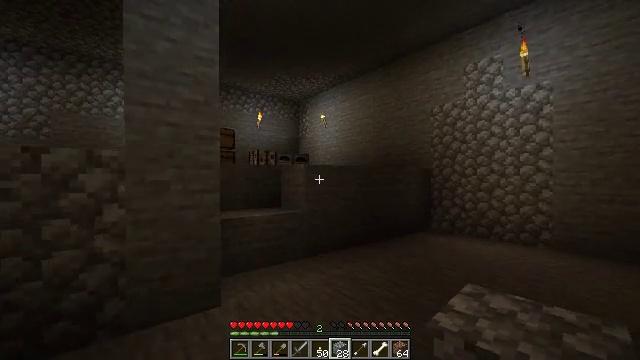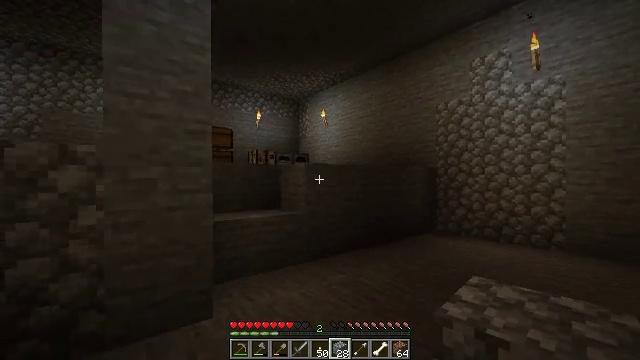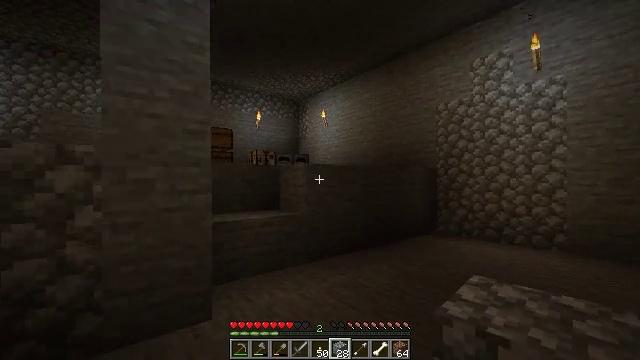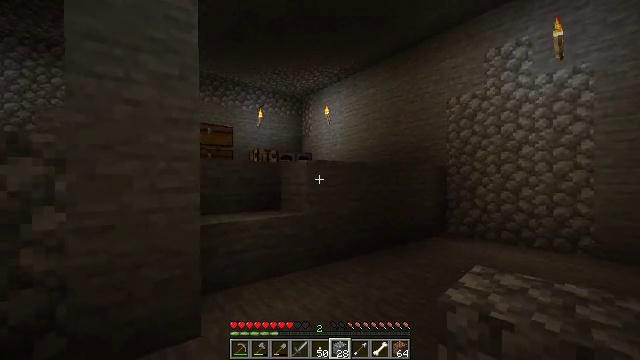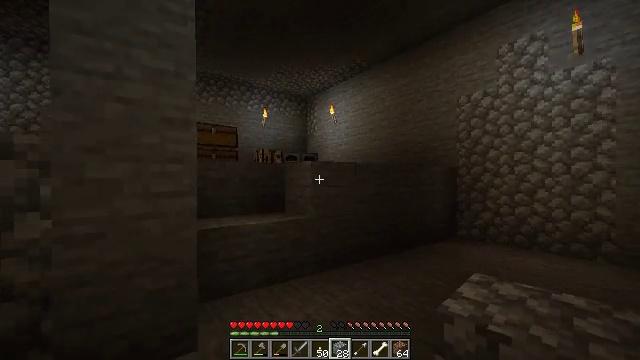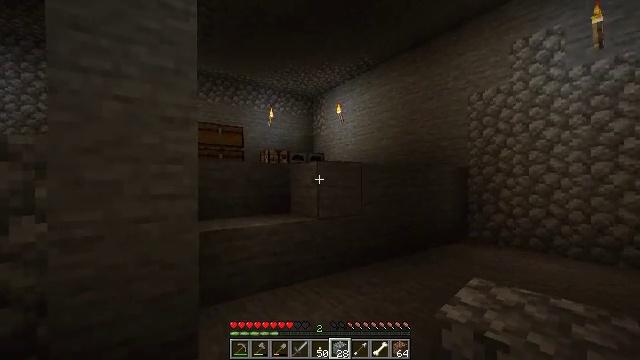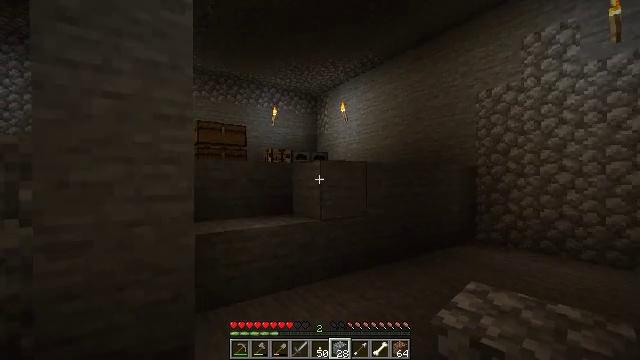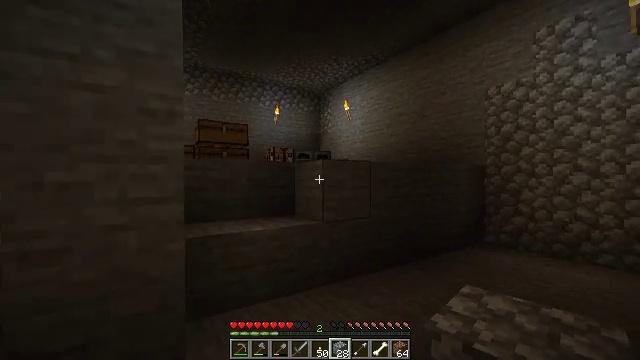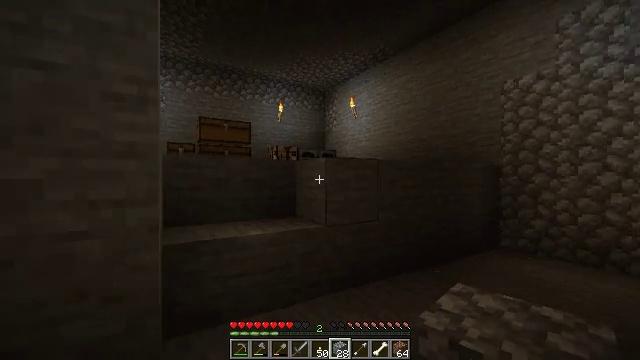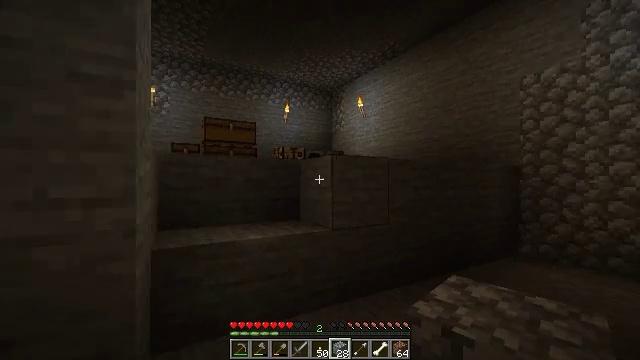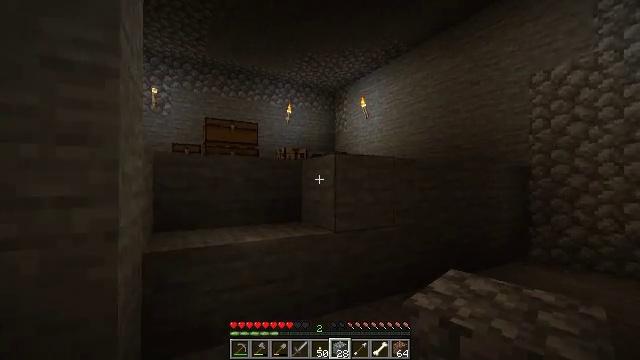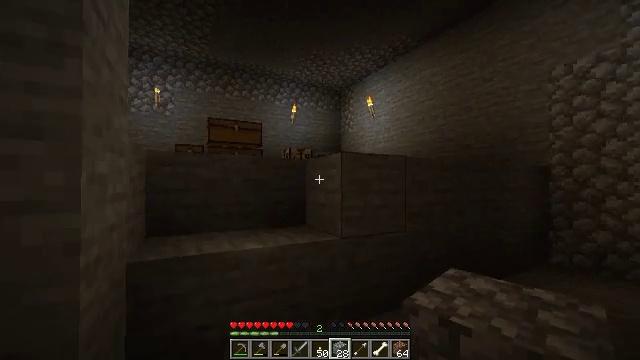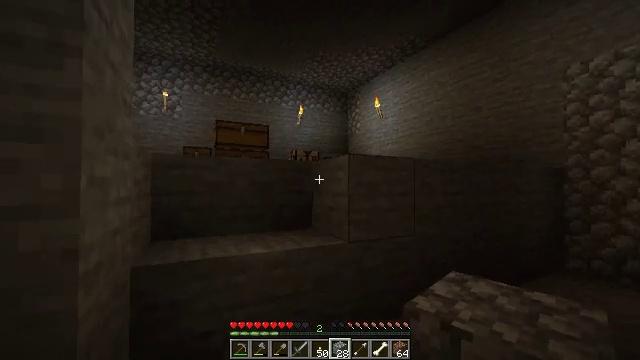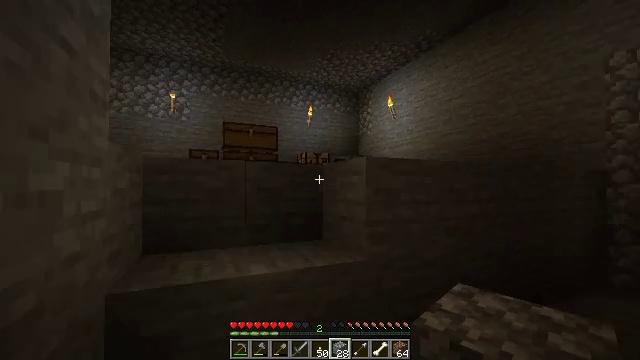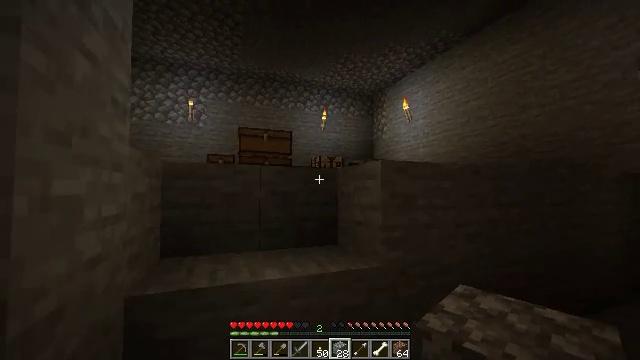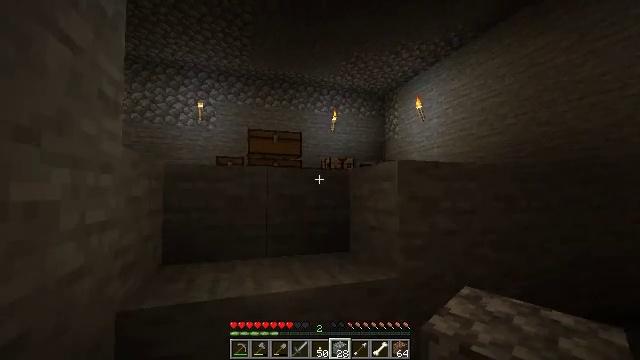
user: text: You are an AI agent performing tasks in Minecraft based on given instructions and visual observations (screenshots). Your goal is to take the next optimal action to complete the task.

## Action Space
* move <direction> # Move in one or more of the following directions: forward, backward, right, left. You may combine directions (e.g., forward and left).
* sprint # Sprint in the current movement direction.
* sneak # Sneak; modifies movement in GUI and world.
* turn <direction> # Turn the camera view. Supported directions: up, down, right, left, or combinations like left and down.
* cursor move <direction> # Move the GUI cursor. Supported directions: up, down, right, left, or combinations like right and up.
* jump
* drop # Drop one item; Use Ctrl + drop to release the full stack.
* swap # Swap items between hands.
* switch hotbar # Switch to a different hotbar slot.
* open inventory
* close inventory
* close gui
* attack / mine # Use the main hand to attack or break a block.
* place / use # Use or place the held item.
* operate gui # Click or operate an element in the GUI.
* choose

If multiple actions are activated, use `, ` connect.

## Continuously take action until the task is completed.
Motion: motion action
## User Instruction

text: Make granite stairs with granite at the crafting table.
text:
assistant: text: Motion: move forward
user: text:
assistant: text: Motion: move forward
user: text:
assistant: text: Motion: move forward
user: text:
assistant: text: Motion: move forward, turn left
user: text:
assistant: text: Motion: move forward, turn left
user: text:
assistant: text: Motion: move forward
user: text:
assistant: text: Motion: move forward
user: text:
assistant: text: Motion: move forward, turn left
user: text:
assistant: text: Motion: move forward, turn left
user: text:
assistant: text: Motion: move forward
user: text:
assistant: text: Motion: move forward, turn left
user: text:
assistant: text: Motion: move forward, turn left
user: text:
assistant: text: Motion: move forward, turn left
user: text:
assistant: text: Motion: move forward, turn left
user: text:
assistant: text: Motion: move forward, turn left
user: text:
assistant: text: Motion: move forward, turn left
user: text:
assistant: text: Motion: move forward, turn left
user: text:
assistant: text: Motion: move forward, turn left
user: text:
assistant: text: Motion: move forward
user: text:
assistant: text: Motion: move forward, jump
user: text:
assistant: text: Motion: move forward, jump
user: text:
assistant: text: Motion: move forward, jump
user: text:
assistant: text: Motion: move forward, jump
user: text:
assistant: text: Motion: move forward
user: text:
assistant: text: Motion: move forward
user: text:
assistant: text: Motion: move forward
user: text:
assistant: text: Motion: move forward
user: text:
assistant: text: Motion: move forward
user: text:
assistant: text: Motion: move forward
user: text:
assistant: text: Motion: move forward, jump